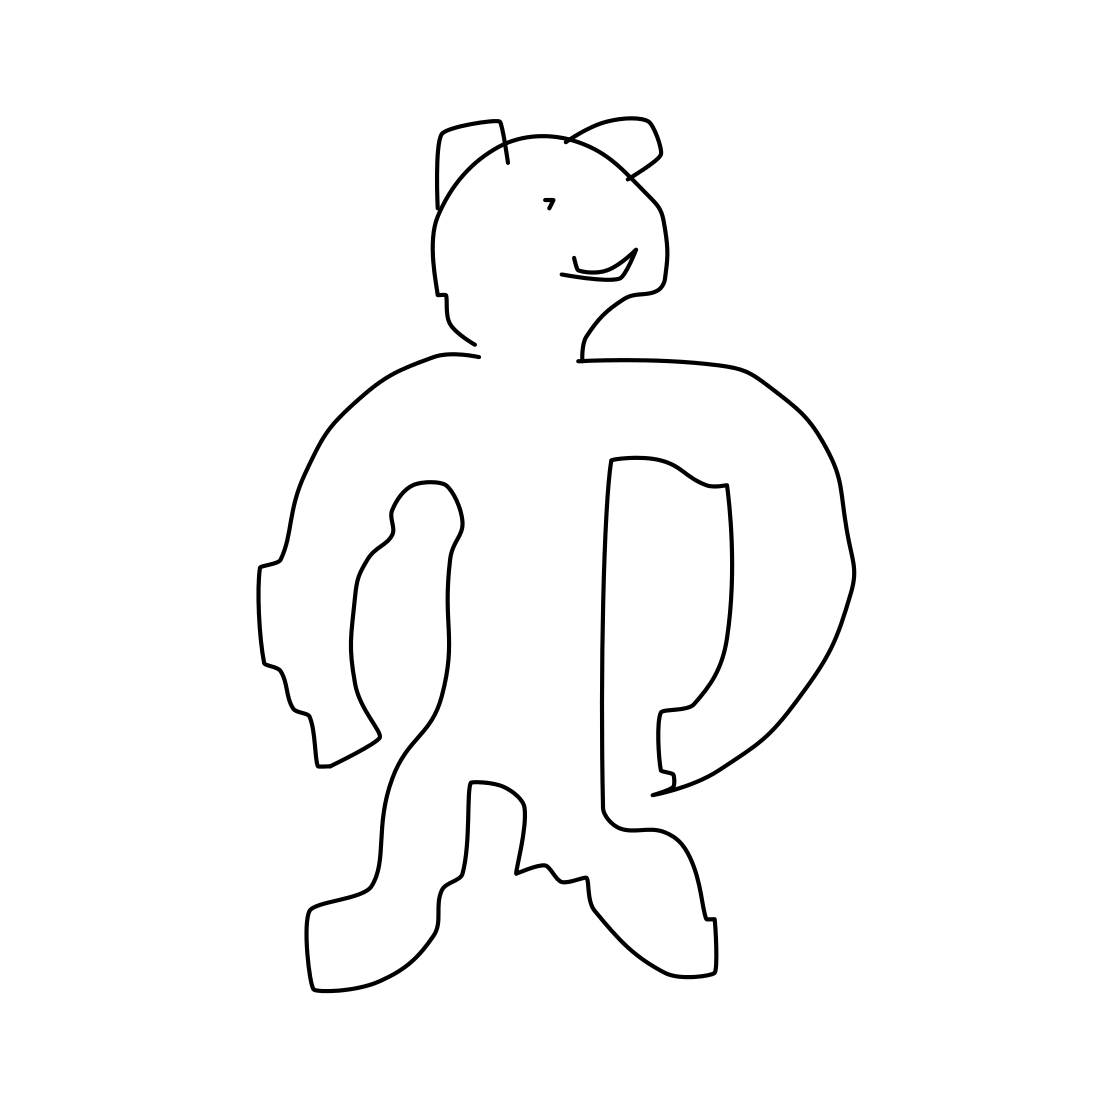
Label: monkey